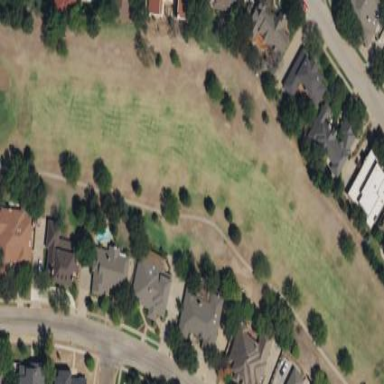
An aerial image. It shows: Rough area on grassy golf course.